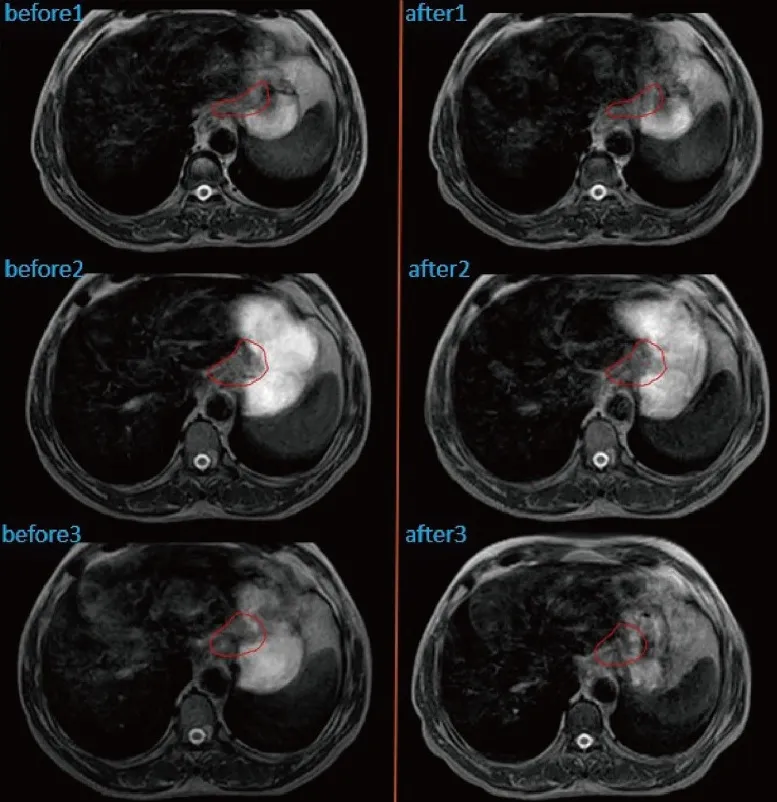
Intra-fractional changes of the anatomical structures by performing MRI before and after treatment at three different fractions. GTV was outlined in red.
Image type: radiology (mri)